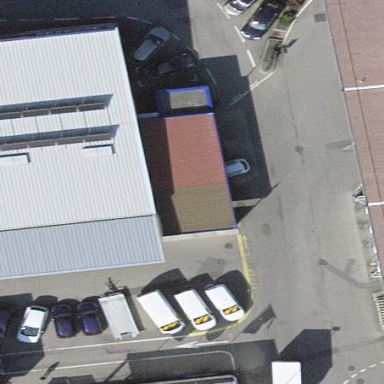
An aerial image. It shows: Building housing car wash facility.